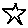
Label: star